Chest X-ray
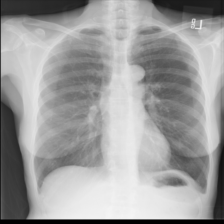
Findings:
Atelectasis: negative
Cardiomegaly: negative
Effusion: negative
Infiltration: negative
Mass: negative
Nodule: negative
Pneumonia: negative
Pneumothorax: negative
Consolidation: negative
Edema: negative
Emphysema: negative
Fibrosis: negative
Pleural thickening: negative
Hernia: negative